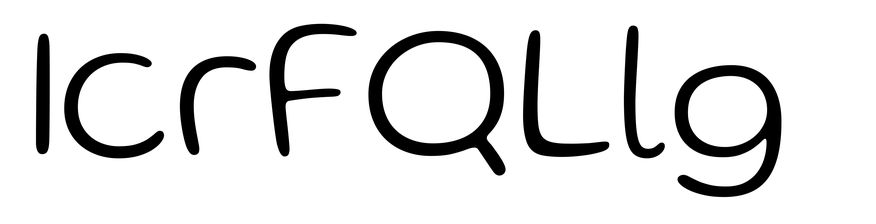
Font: Gluten_ExtraLight